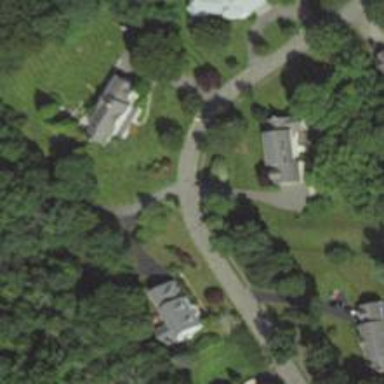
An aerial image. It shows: Residential road.